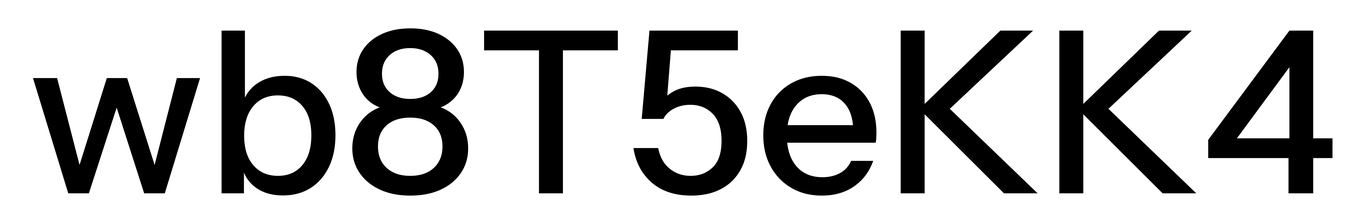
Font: InstrumentSans_Medium